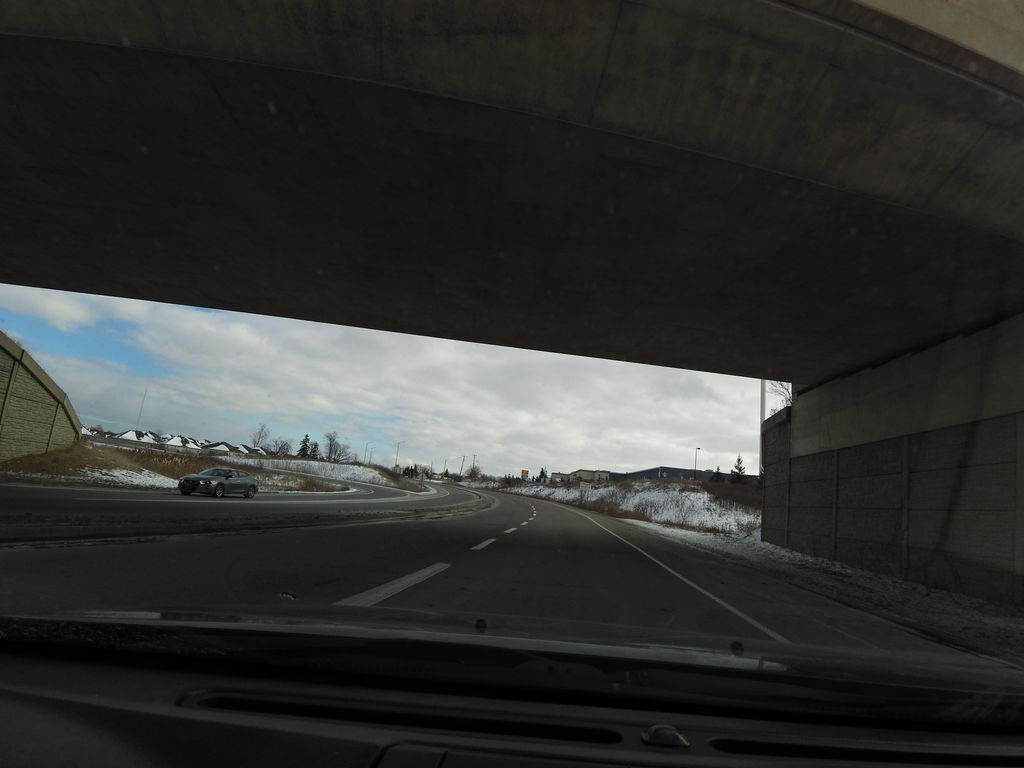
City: hamilton